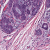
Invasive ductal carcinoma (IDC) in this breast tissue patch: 1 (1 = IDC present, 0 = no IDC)